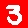
Digit: 3